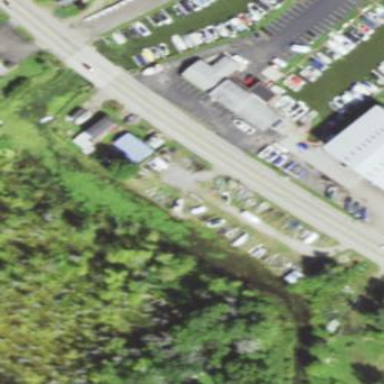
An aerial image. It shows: Boatyard located near waterway.